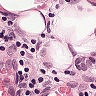
Metastatic tissue present: yes